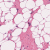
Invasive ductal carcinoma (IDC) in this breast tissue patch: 0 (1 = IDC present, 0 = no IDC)